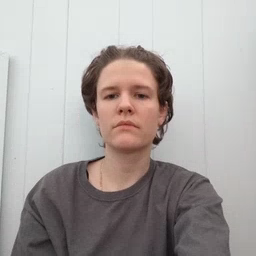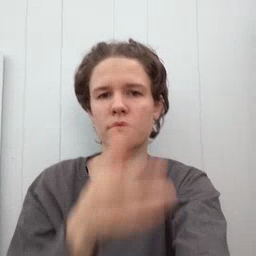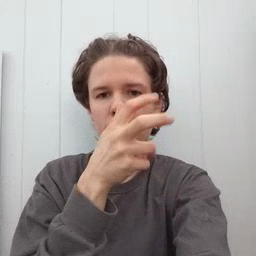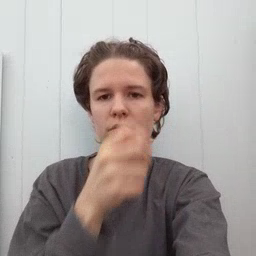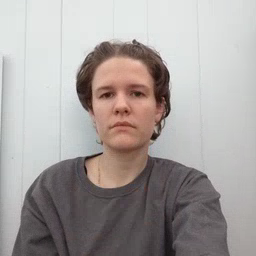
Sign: bug